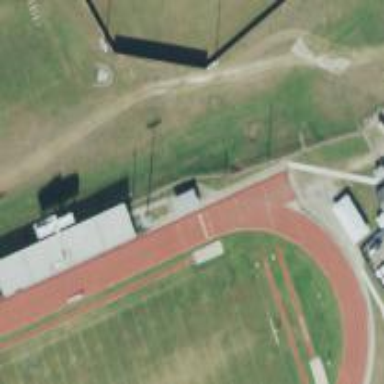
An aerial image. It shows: Athletic track located in leisure land area.